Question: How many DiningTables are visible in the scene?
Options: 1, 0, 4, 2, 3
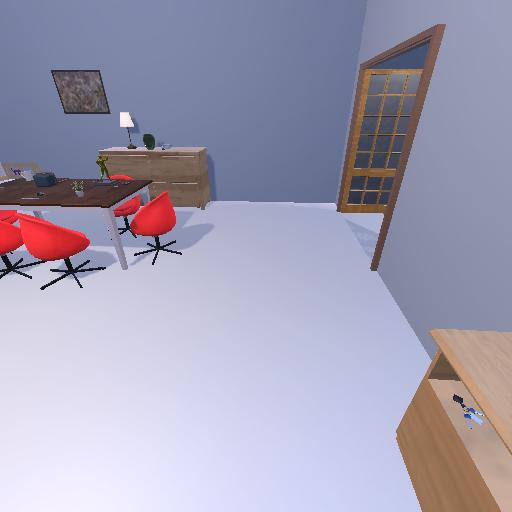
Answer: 1